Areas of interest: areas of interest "Parking Lot"
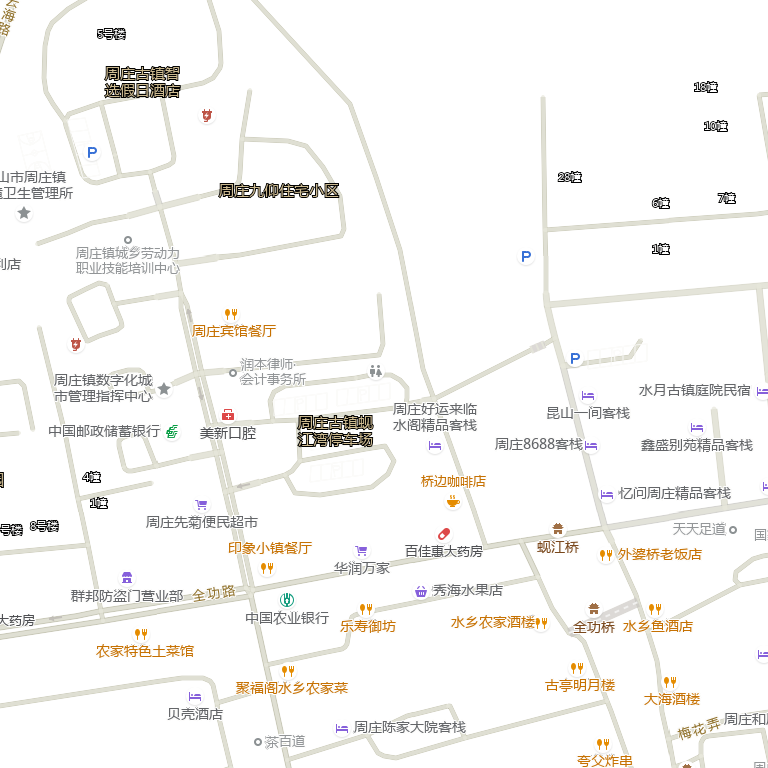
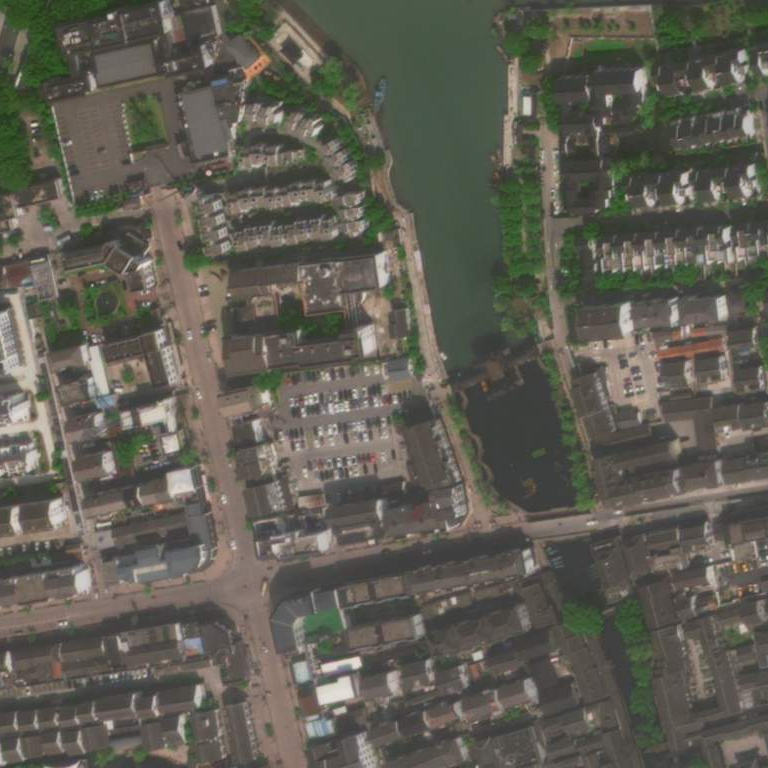